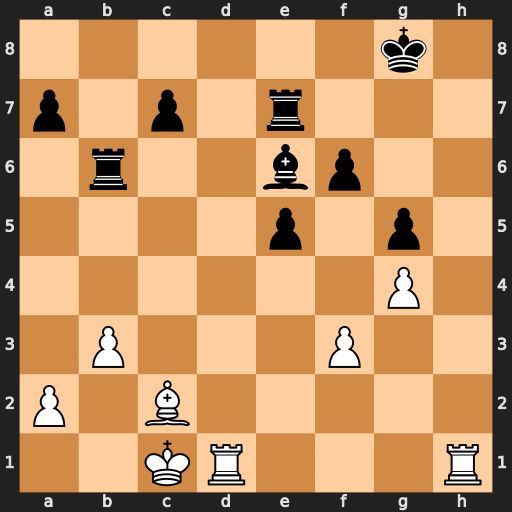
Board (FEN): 6k1/p1p1r3/1r2bp2/4p1p1/6P1/1P3P2/P1B5/2KR3R
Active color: w
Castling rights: -
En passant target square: -
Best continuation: Rd8+ Re8 Rxe8+